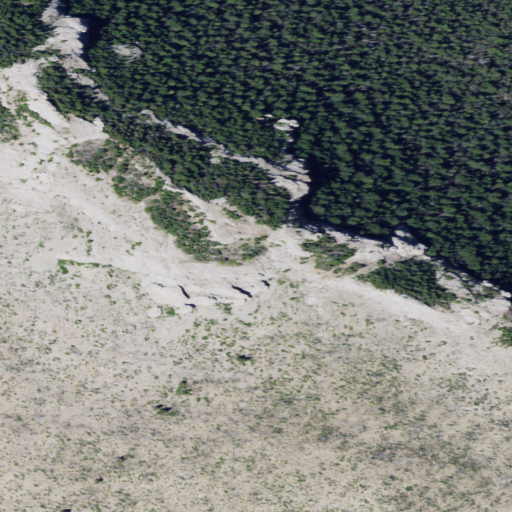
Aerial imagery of mountain in Montana named Stevens Butte containing shrub, evergreen forest, and grassland